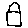
Label: house